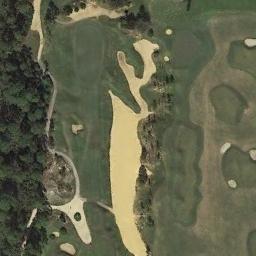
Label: golf_course